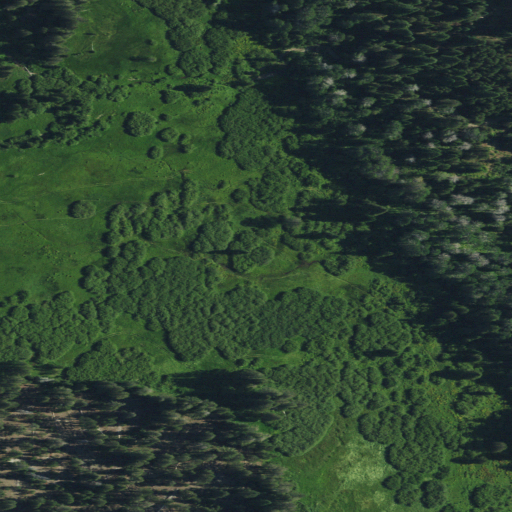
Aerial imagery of plain(s) in California named Moscove Meadow containing herbaceous wetlands, woody wetlands, and evergreen forest